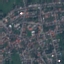
Land use / land cover class: Residential